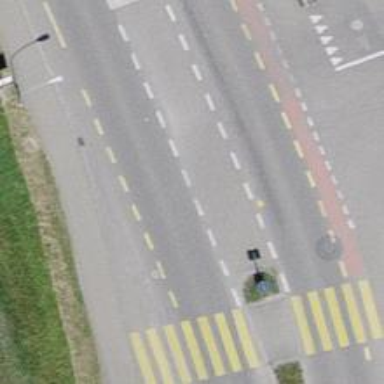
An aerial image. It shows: Primary highway with dedicated cycle lane on the left side and sidewalk.